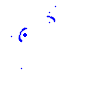
Particle: kaon